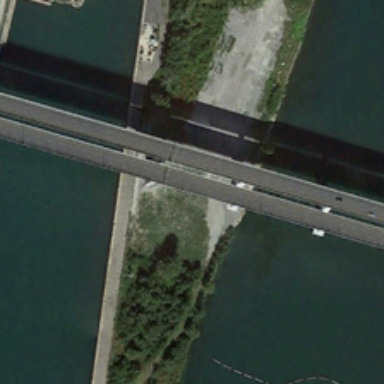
Two parallel bridges are over a river with an island with green trees .